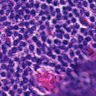
Metastatic tissue present: no